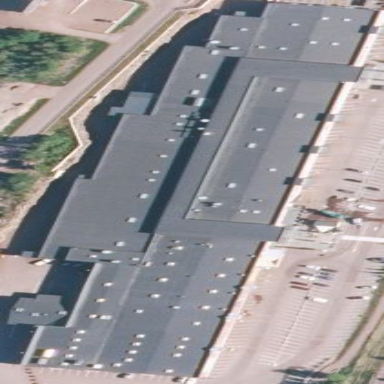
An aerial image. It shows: Retail building that is part of mall.